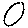
Label: circle